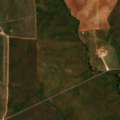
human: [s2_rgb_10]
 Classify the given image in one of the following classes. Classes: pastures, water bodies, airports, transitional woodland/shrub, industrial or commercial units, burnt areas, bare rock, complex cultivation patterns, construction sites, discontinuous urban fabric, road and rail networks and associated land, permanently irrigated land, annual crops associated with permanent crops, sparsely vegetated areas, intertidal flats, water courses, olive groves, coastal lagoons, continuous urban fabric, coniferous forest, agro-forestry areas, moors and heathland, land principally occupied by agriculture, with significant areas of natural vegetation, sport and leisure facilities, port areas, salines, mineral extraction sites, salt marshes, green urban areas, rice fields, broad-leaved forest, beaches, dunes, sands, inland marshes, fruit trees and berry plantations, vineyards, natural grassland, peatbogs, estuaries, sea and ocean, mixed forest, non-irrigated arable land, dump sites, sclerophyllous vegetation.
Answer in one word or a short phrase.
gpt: continuous urban fabric